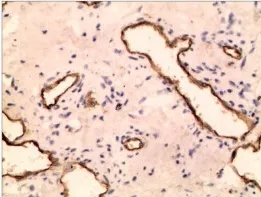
(c) x200: CD31 (+++), CD34 (+++), FVIII-RAg (+), and Ki-67 <1.
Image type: pathology (immunostaining)